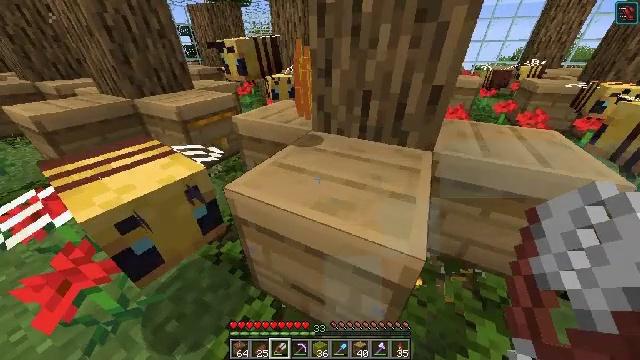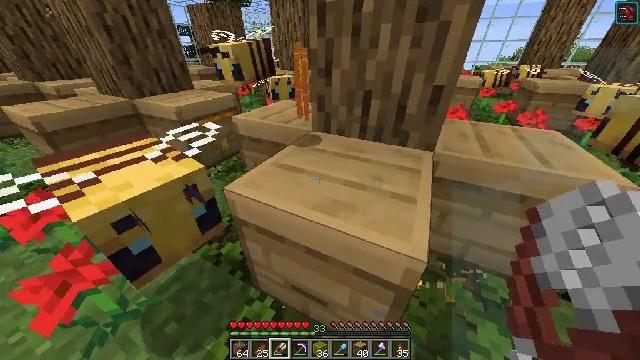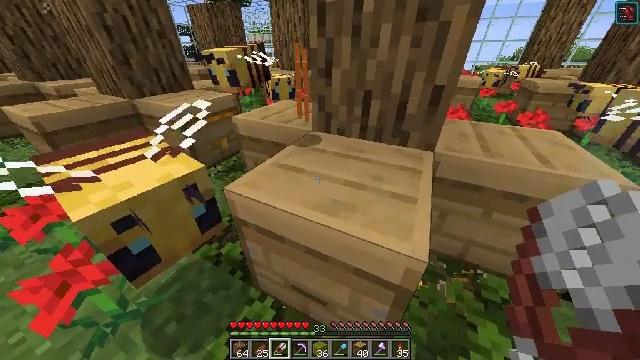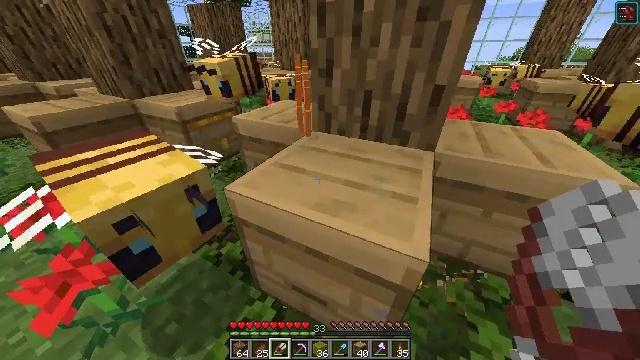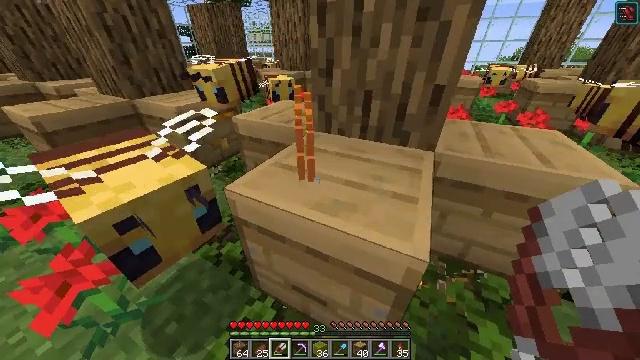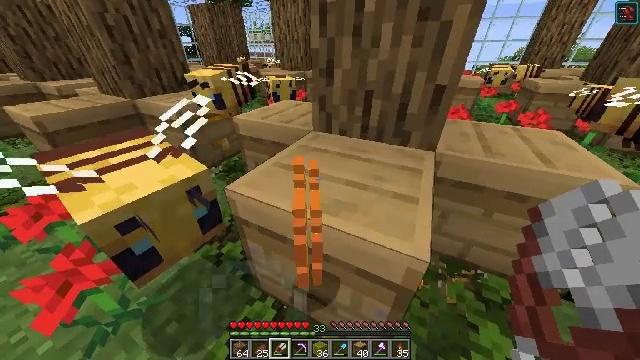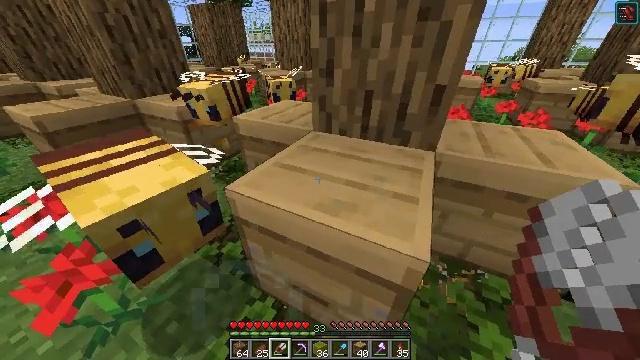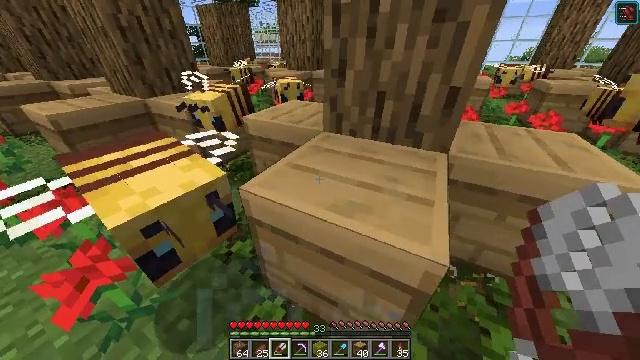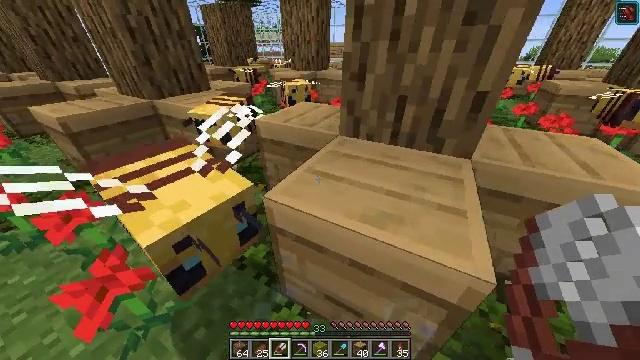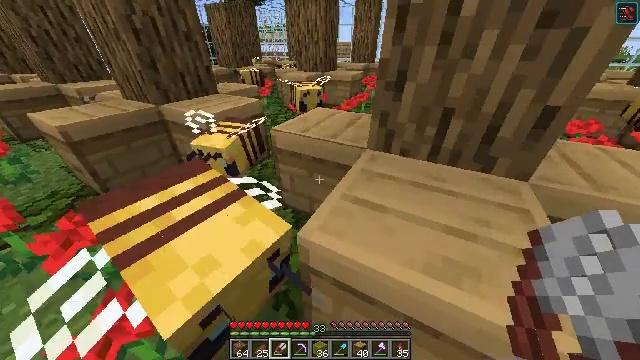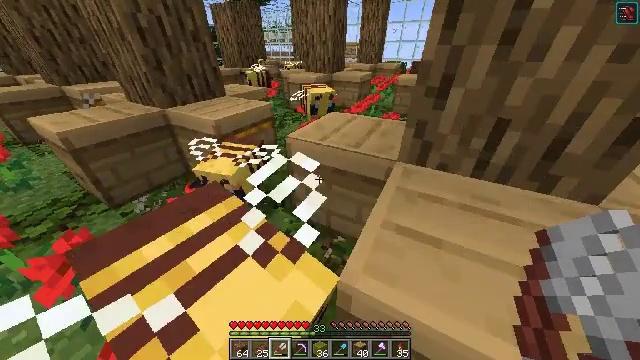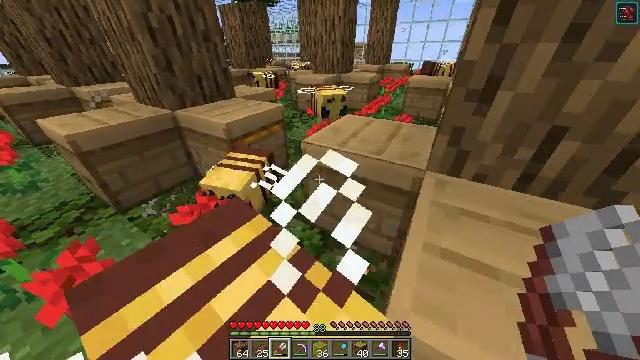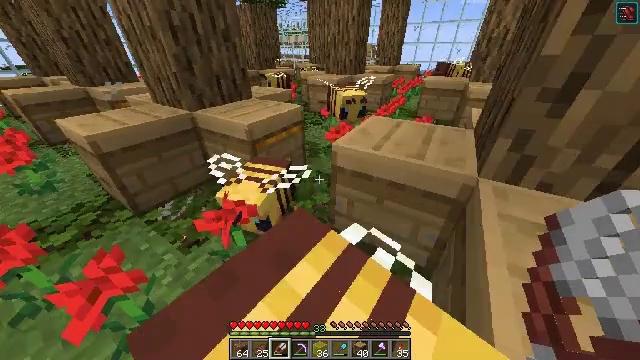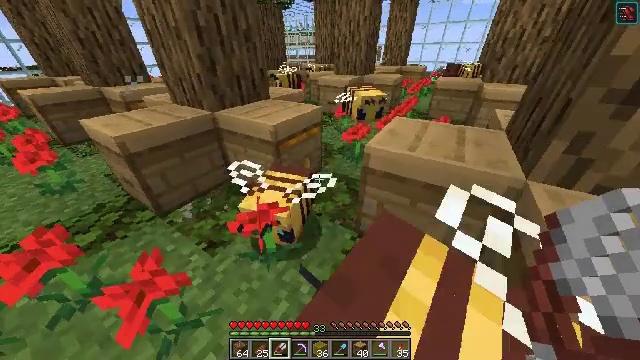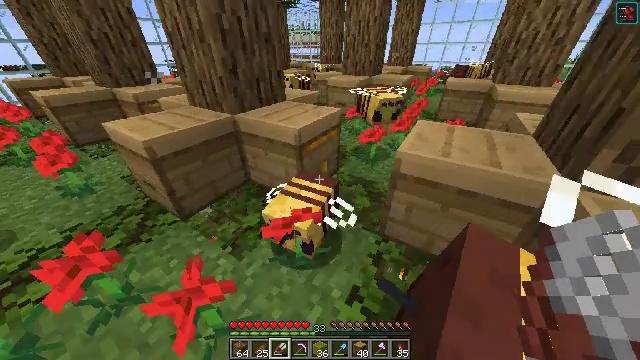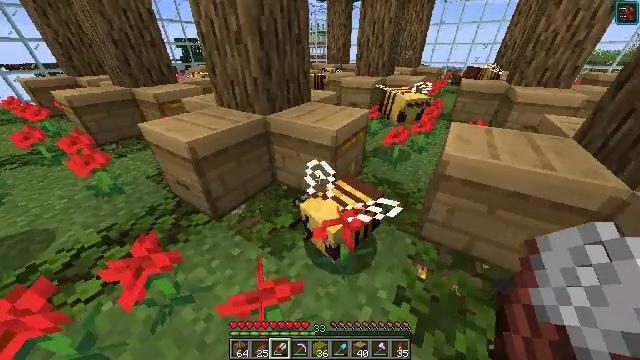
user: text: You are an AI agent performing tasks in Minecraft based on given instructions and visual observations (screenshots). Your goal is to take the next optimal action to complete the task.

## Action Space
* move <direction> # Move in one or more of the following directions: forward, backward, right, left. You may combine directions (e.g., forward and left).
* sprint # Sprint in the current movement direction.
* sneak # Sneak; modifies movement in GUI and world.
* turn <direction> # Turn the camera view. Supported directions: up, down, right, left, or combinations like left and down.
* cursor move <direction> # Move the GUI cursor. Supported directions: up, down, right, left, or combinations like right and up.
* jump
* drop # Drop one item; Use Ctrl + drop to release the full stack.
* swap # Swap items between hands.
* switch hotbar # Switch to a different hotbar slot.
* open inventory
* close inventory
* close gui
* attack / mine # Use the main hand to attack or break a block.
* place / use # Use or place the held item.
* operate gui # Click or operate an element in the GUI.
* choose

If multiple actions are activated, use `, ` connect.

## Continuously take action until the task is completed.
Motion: motion action
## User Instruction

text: Combine honeycombs to craft the honeycomb block.
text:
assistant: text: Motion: attack / mine
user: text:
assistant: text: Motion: attack / mine
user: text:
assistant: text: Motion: attack / mine
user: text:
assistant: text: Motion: attack / mine
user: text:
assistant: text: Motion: attack / mine
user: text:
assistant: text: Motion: attack / mine
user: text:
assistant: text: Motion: move left, turn left, attack / mine
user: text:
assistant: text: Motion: move forward and move left, attack / mine
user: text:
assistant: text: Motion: move forward, attack / mine
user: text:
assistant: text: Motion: move forward and move left, attack / mine
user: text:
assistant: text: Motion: move forward and move left, turn left, attack / mine
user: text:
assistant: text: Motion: move left, turn left, attack / mine
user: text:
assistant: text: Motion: move left, attack / mine
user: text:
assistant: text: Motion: move left, attack / mine
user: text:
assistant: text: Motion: move left, attack / mine
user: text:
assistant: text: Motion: move left, attack / mine
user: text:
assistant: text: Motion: attack / mine
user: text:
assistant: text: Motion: turn right and up, attack / mine
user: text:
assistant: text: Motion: turn right and up, attack / mine
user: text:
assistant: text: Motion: turn right and up, attack / mine
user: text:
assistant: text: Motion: turn right and up, attack / mine
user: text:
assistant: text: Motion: attack / mine
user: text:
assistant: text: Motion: attack / mine
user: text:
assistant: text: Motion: attack / mine and use / place
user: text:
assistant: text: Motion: attack / mine and use / place
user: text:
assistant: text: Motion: attack / mine
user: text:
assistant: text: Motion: turn down, attack / mine
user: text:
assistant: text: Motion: move forward, turn down, attack / mine
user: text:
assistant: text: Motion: move forward, turn down, attack / mine
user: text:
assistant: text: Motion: move forward, attack / mine